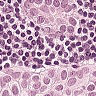
Metastatic tissue present: yes